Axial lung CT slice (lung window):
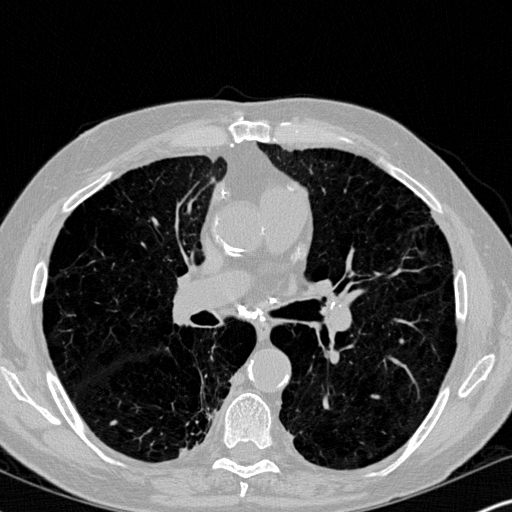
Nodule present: yes
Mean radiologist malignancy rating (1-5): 3